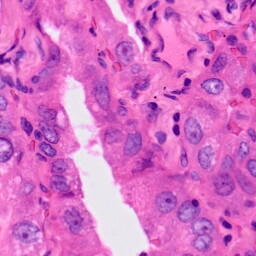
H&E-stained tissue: Lung